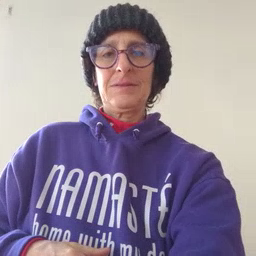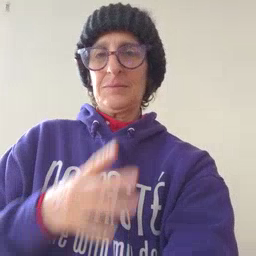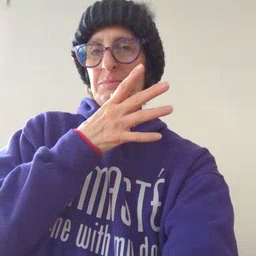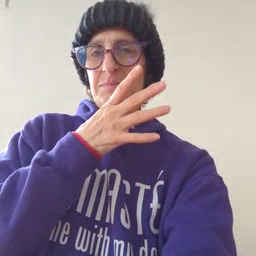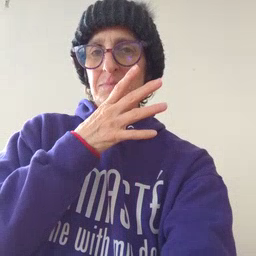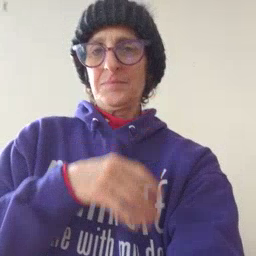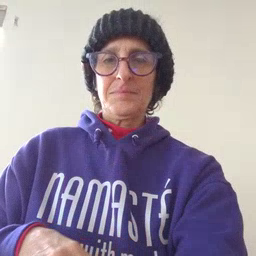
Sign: mom